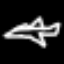
Label: airplane